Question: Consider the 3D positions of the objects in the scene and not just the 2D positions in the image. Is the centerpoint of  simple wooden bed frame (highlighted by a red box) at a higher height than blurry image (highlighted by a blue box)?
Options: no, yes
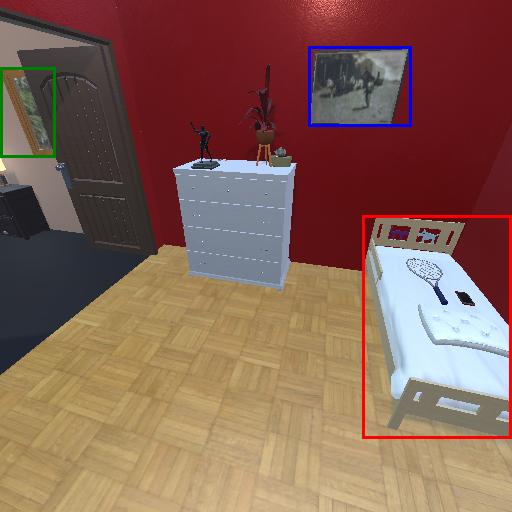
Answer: no